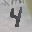
Label: 4